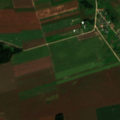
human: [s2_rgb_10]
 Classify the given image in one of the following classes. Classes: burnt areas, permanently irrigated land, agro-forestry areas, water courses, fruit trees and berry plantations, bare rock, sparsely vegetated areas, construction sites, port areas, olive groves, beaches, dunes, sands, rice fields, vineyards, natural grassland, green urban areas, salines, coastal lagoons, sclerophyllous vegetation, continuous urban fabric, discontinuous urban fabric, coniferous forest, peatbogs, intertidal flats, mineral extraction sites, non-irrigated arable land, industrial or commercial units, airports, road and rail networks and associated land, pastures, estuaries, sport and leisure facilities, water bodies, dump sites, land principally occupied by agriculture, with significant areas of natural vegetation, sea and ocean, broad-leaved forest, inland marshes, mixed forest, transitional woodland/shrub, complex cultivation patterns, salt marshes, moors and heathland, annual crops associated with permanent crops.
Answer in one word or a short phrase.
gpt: non-irrigated arable land, complex cultivation patterns, coniferous forest